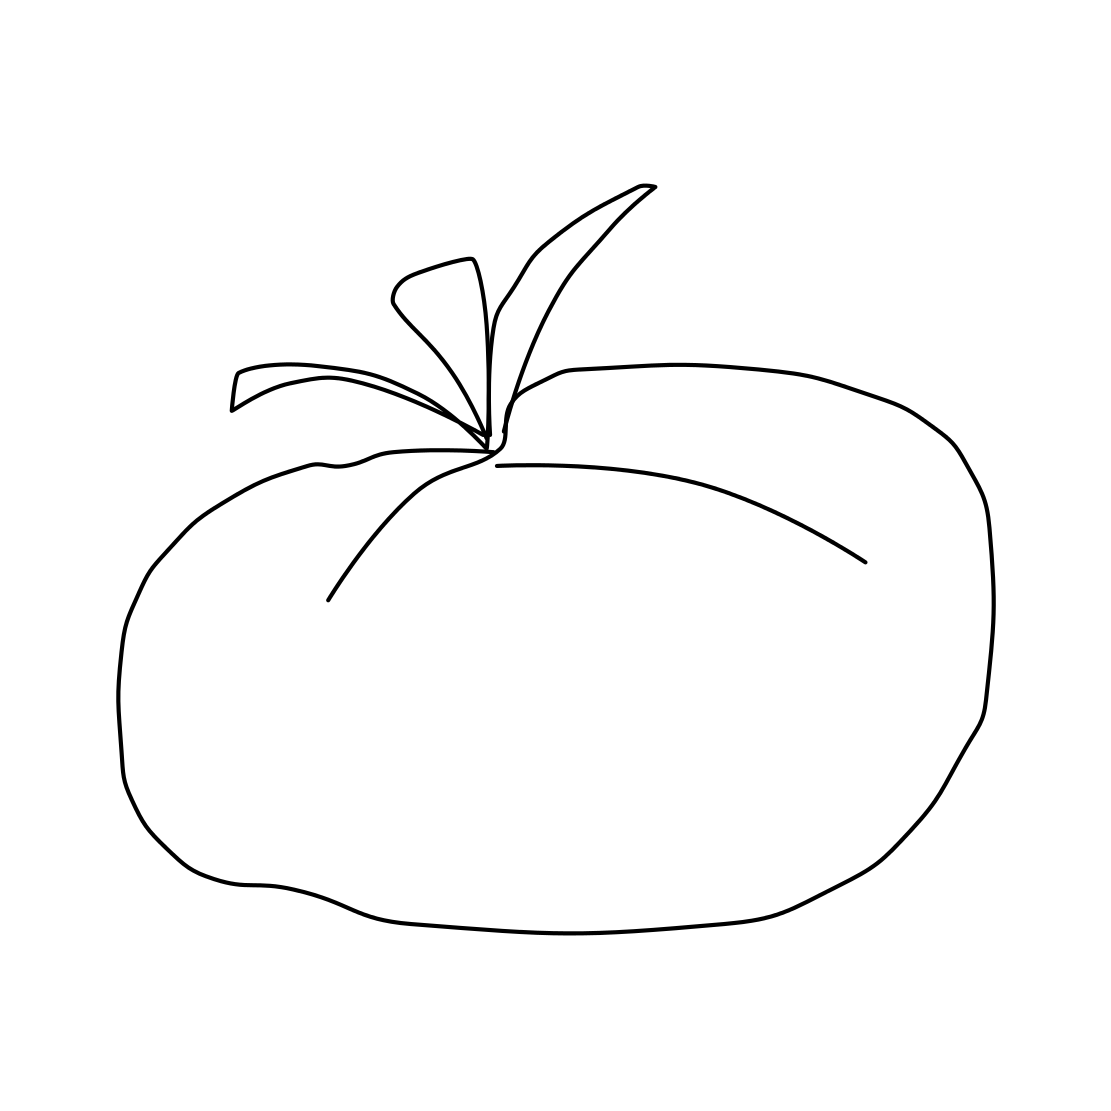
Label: tomato